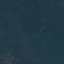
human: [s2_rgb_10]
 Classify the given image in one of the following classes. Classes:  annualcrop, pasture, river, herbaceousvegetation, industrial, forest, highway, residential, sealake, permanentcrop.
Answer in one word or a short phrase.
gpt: Forest